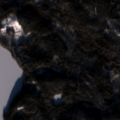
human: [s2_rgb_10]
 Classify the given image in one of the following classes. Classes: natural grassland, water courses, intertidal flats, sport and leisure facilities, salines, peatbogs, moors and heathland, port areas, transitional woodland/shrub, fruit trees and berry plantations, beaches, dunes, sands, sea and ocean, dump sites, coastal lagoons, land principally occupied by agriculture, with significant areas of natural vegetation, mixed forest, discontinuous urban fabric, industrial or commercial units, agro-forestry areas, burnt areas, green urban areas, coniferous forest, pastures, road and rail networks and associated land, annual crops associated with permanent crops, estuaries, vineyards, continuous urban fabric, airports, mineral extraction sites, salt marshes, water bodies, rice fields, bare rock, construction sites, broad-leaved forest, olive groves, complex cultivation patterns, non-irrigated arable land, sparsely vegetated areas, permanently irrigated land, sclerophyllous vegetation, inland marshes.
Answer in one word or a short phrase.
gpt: coniferous forest, mixed forest, water bodies